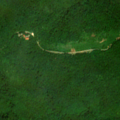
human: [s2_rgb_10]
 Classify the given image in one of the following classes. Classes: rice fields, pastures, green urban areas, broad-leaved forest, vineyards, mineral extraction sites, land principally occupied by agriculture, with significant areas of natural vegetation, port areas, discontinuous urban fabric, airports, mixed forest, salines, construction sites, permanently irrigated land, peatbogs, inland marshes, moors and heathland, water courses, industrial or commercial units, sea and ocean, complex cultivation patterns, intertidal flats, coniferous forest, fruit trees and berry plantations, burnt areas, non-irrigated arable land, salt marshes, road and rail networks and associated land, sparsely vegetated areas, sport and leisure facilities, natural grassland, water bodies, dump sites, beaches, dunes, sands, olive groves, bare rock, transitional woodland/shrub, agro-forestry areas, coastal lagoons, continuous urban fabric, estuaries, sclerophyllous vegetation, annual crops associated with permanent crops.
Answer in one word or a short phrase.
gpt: broad-leaved forest